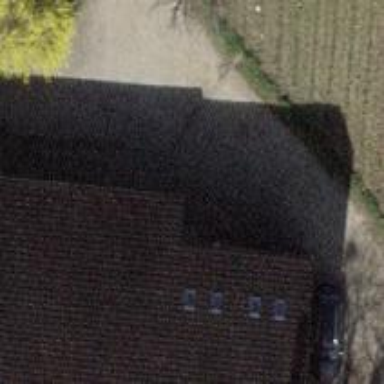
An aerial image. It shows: Farm shop.